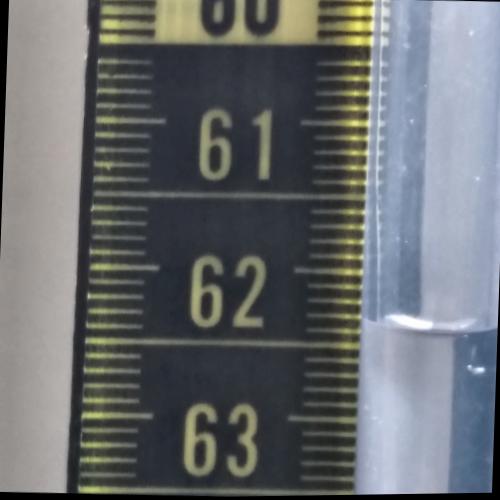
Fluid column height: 62.3 cm